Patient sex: F
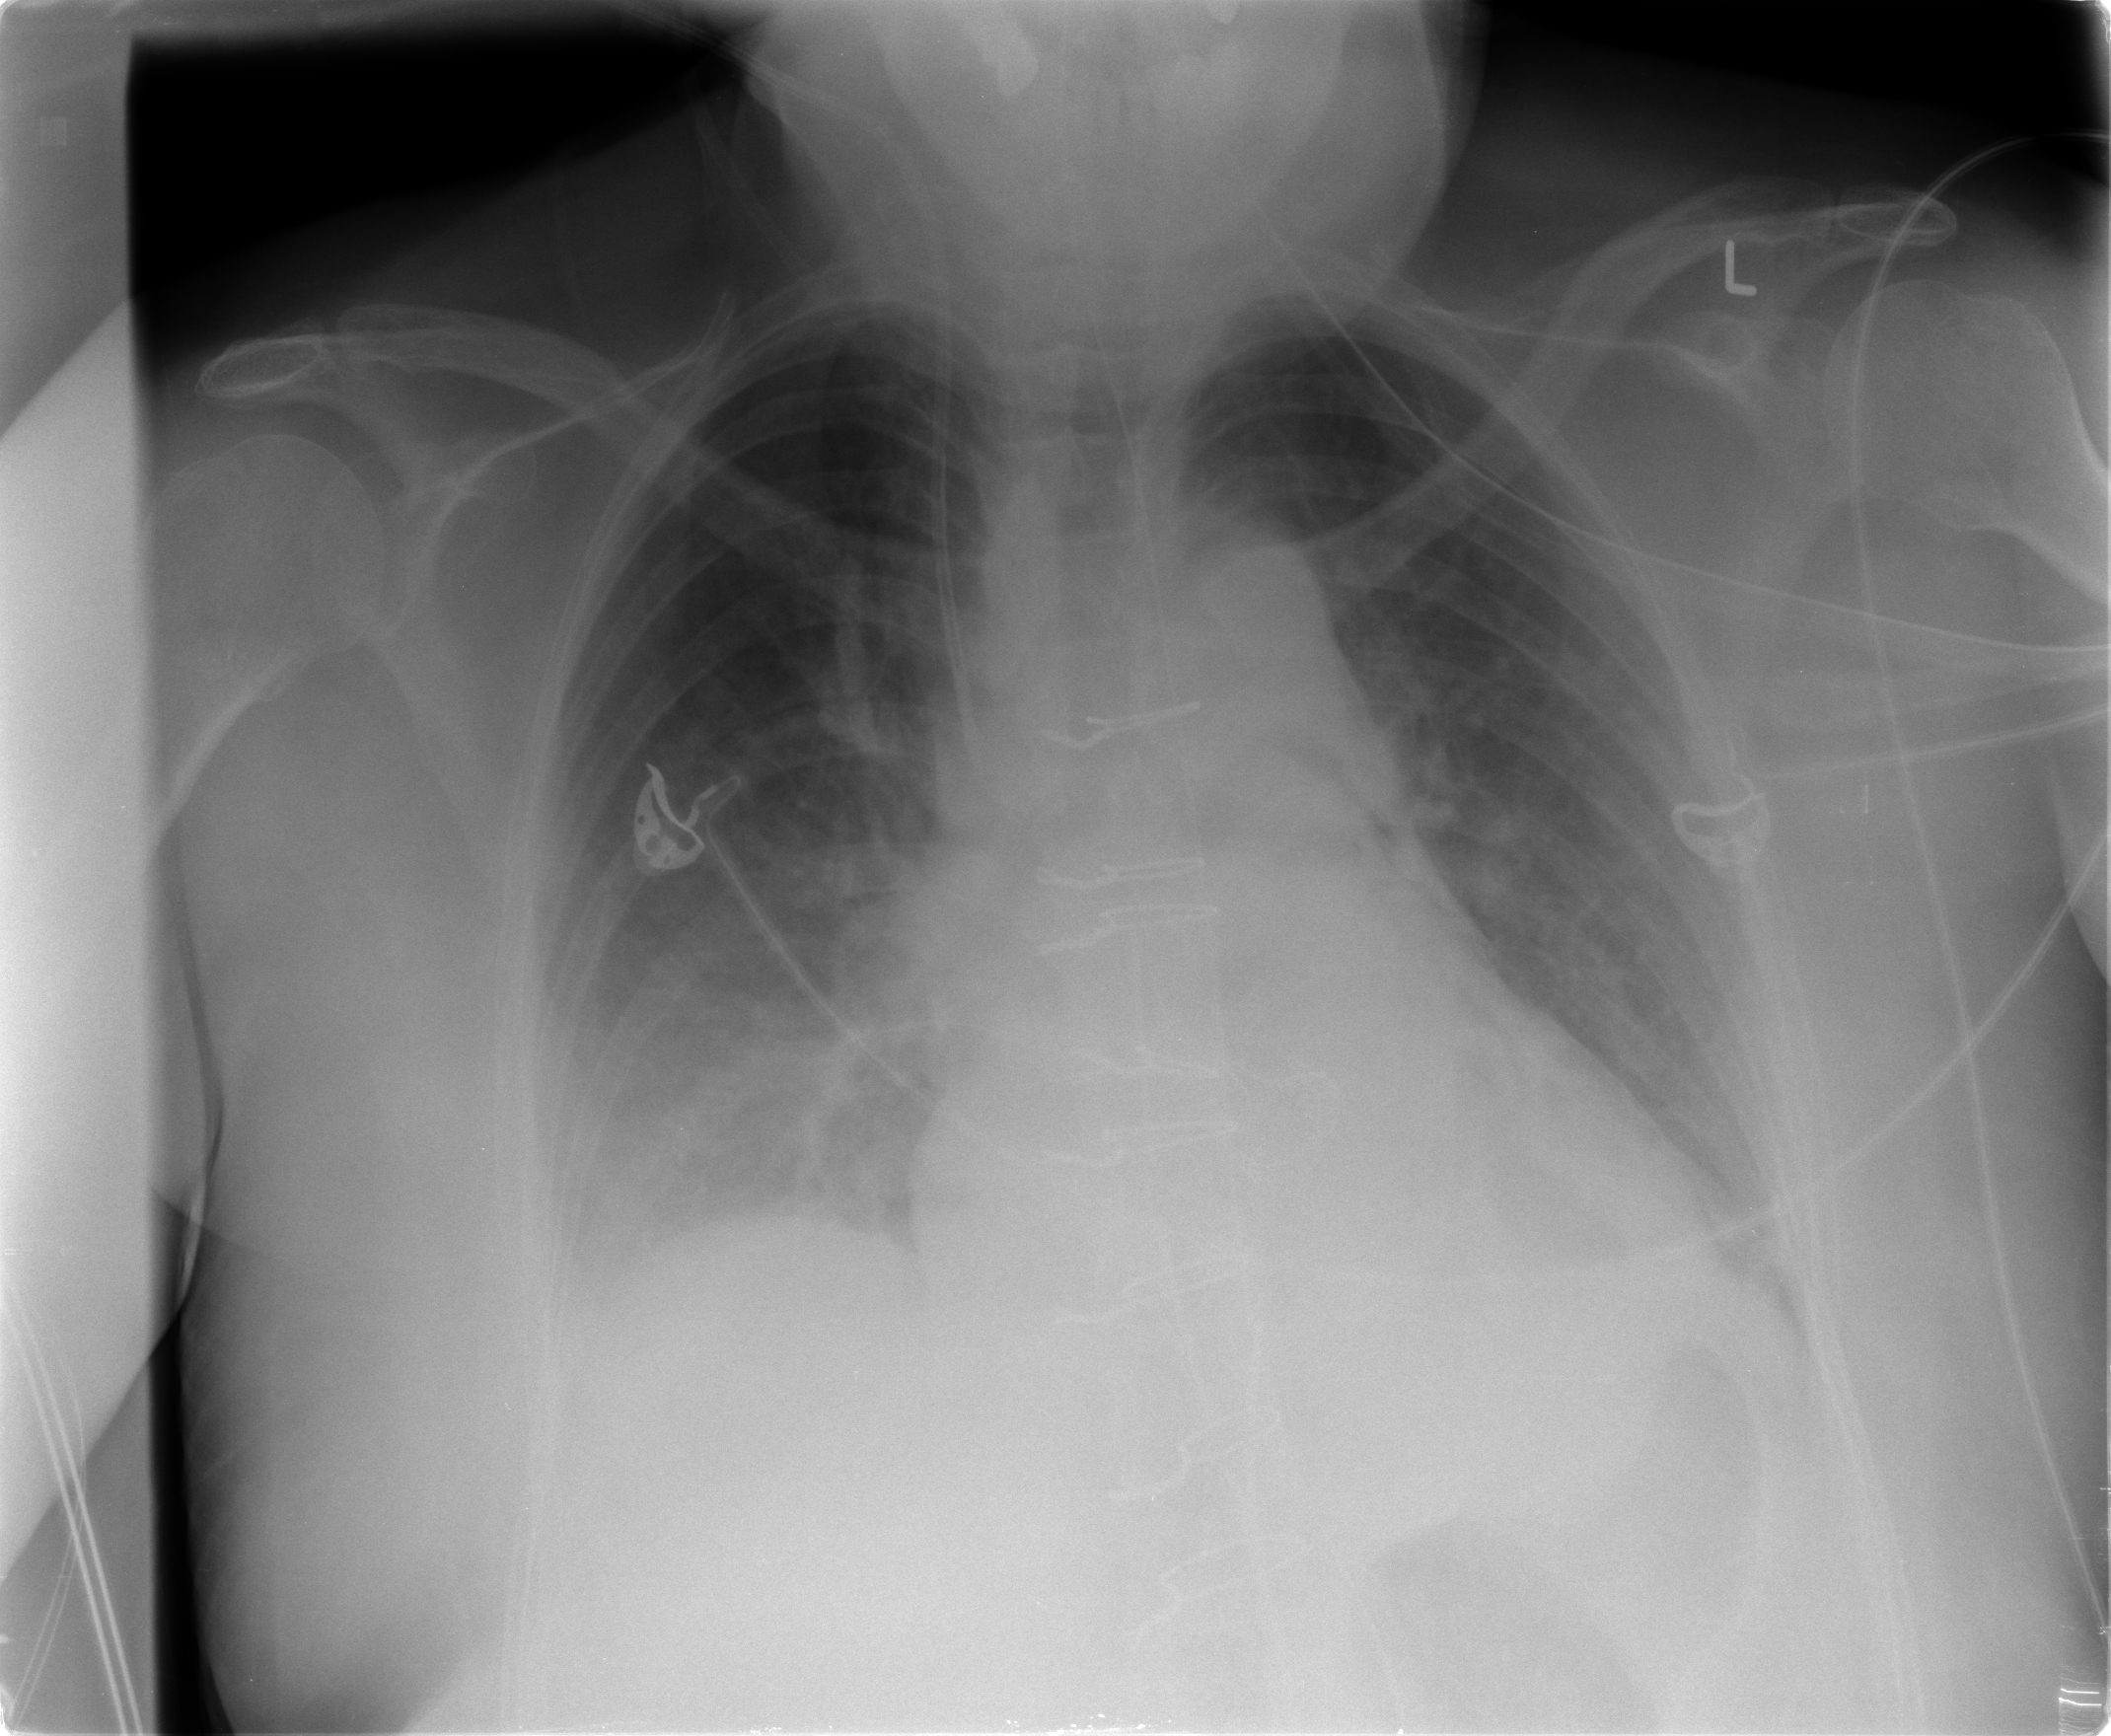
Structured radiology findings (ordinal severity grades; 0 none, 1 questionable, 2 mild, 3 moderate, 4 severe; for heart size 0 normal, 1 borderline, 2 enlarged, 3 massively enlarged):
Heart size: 0
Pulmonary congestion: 0
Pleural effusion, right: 2
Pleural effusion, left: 1
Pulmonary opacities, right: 1
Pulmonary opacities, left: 0
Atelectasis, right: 2
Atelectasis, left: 0